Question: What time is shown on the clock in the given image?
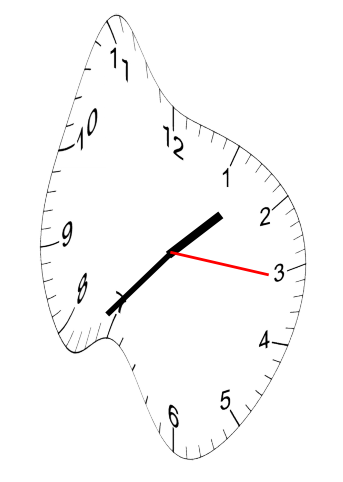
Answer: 01:37:16